Question: I've deployed a .Net Core web application to Azure App Service using Azure DevOps. Now, when I try to create file in 'D:\home\site\wwwroot' using Kudu it says:
> 409 Conflict: Could not write to local resource 'D:\home\site\wwwrootnc' >due to error 'Could not find file 'D:\home\site\wwwrootnc'.'.
I've noticed that the persmissions on the 'D:\home\site\wwwroot' directory are different than in a similar web app that I deployed using Publish Profile
Get-Acl result on the problematic app:
'''
PS D:\home\site\wwwroot> Get-Acl "D:\home\site\wwwroot"
Get-Acl "D:\home\site\wwwroot"
Directory: D:\home\site
Path Owner Access
---- ----- ------
wwwroot IIS APPPOOL\luncher-dev NT AUTHORITY\SYSTEM Allow FullControl...
'''
Get-Acl result on other similar app:
'''
PS D:\home\site\wwwroot> Get-Acl "D:\home\site\wwwroot"
Get-Acl "D:\home\site\wwwroot"
Directory: D:\home\site
Path Owner Access
---- ----- ------
wwwroot BUILTIN\Administrators Everyone Allow DeleteSubdirectoriesAndFiles,...
'''
Corresponding Release pipeline from Azure DevOps

How can I make the wwwroot directory writable?
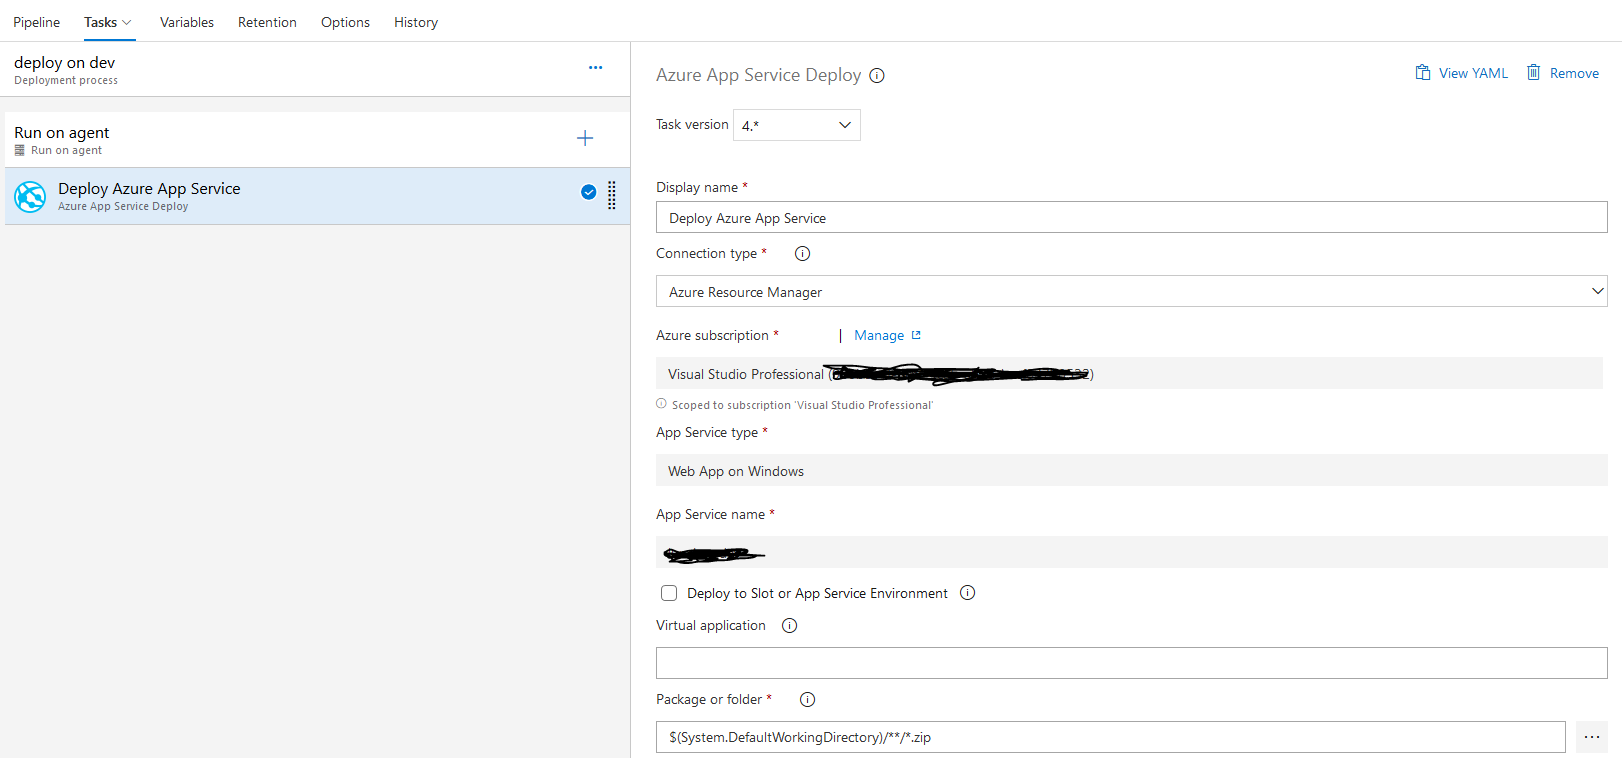
Answer: Change this APP SETTING KEY
'''
WEBSITE_RUN_FROM_PACKAGE = 1 to 0
'''
This setting makes wwwroot as a read-only file system.
With Run From Package, this is strictly enforced as the wwwroot folder becomes read-only